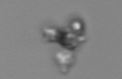
Label: detritus